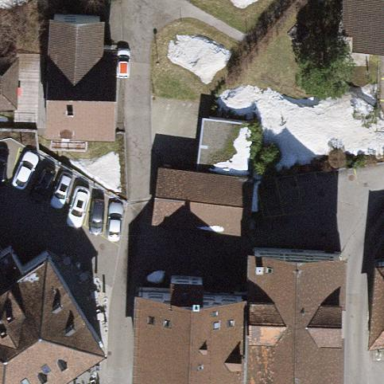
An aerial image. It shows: Garage.